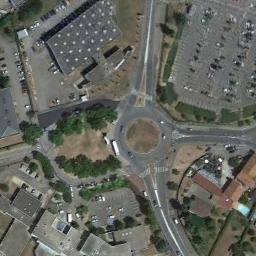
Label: roundabout